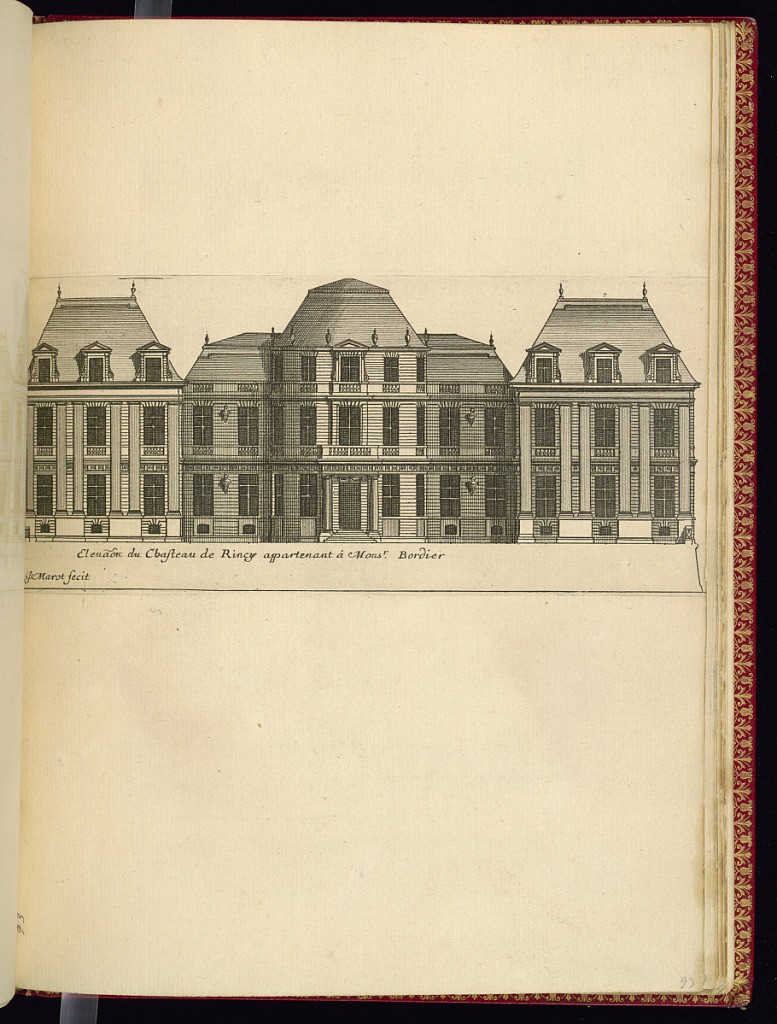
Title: Elevaon du Chasteau de Rincy appartenant à Monsr. Bordier
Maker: Jean Marot, French, 1619 - 1679
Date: ca.1635–ca.1660
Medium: Etching on laid paper
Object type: Print
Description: An architectural exterior elevation of the Castle of Raincy featuring a façade of horizontal banded smooth-faced rustication, portrait busts, pilasters, balustrades, vase finials, windows, dormer windows, and a frieze. The plate is titled and signed.